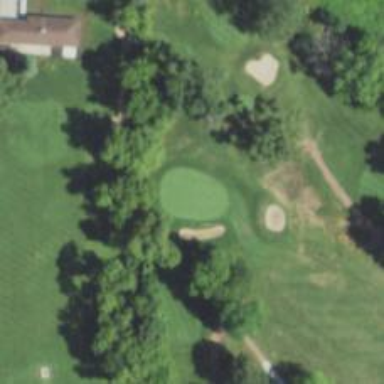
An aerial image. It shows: Golf hole.